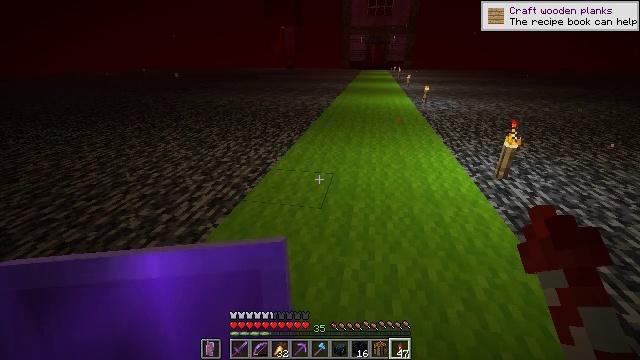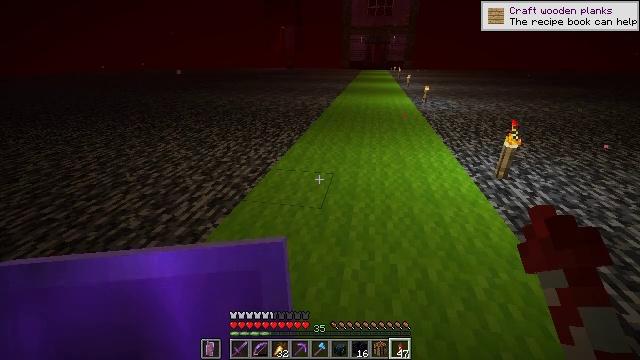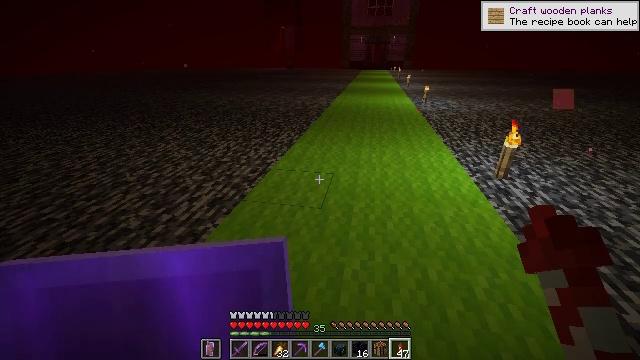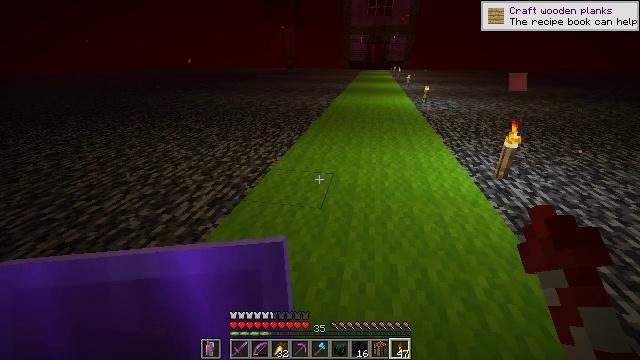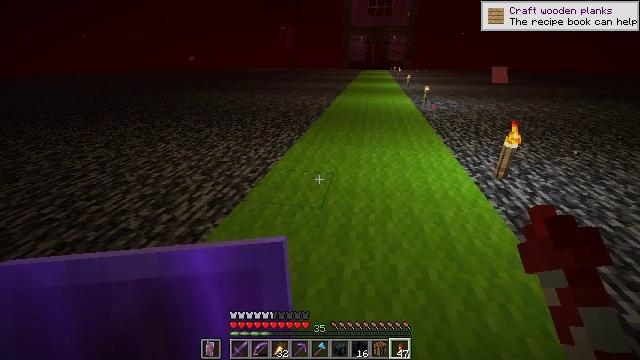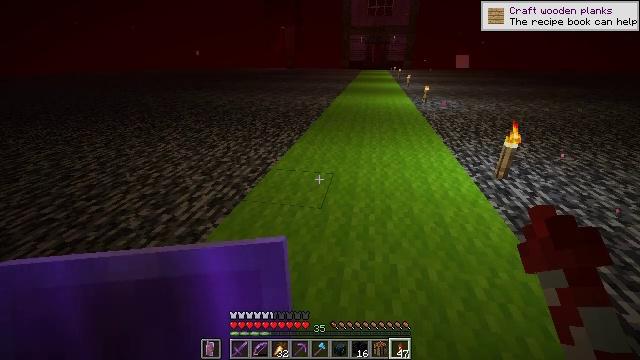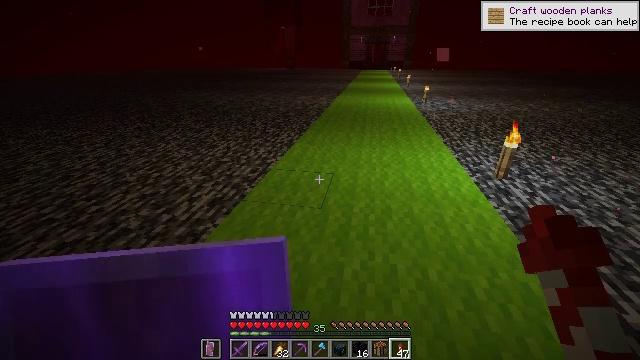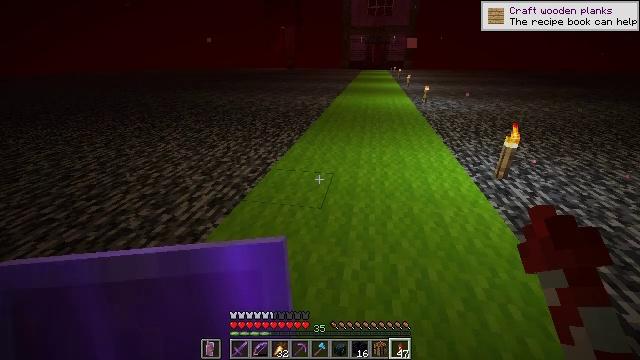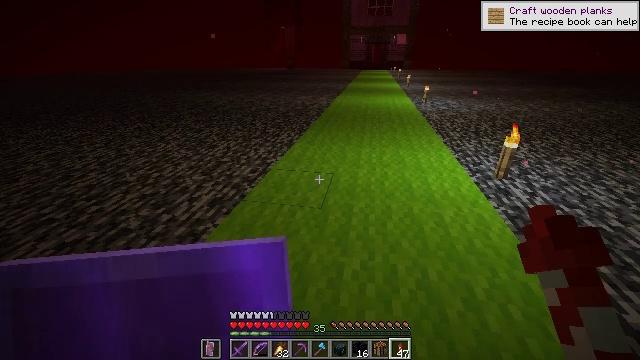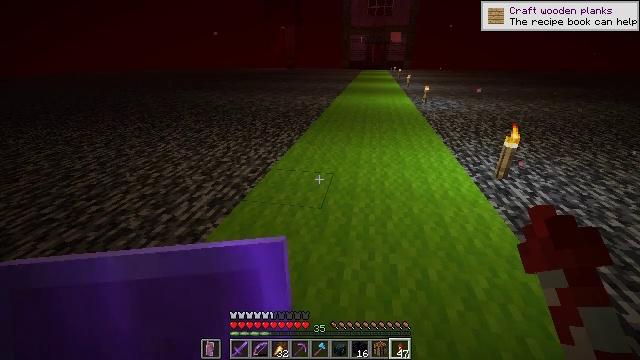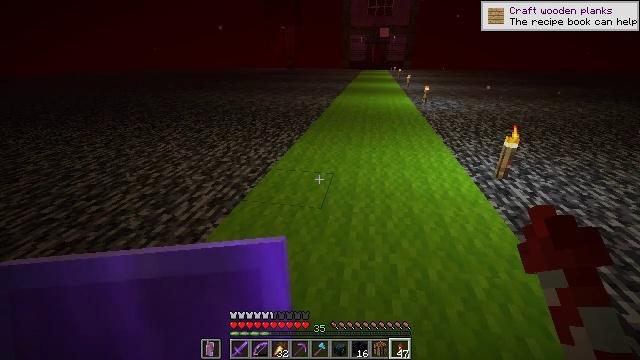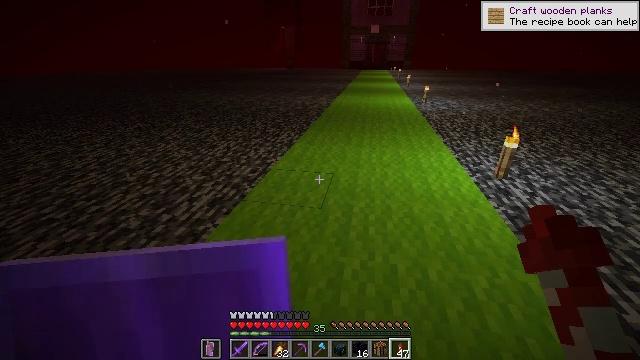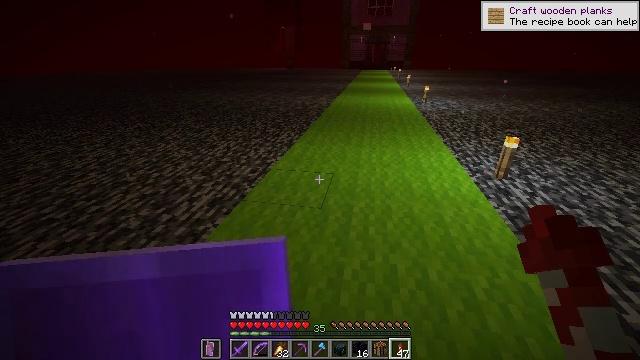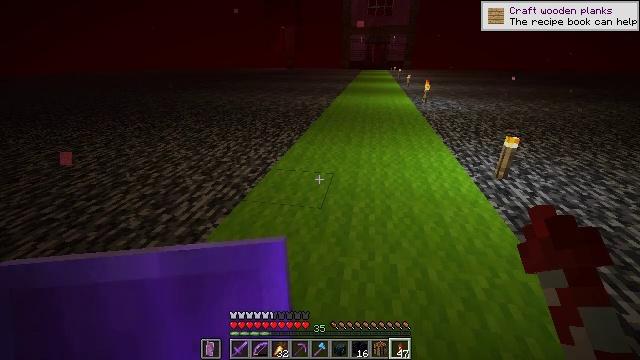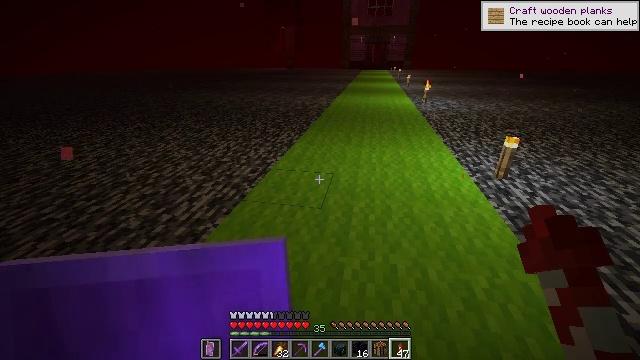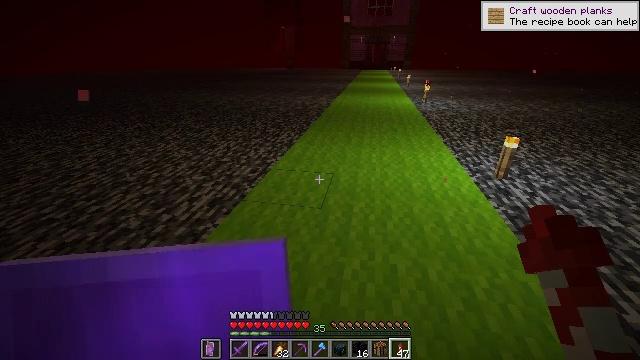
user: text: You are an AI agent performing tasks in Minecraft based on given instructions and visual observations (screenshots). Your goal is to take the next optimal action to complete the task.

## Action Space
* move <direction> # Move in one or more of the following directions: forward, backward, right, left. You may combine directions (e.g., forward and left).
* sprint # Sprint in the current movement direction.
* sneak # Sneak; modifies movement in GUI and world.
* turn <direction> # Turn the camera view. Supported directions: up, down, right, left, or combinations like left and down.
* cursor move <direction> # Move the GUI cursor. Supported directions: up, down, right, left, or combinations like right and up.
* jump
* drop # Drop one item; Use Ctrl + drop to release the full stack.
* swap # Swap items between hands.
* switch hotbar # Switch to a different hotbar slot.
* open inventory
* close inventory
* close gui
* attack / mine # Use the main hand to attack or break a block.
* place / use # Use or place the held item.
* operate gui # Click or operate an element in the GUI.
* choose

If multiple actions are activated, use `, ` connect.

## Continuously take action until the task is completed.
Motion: motion action
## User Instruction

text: Craft a light gray carpet using the crafting table.
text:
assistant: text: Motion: attack / mine
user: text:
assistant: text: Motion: attack / mine
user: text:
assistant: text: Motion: attack / mine
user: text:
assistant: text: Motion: attack / mine
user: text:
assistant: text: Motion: attack / mine
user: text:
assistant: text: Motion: attack / mine
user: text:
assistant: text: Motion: attack / mine
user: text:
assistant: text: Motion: attack / mine
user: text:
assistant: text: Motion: attack / mine
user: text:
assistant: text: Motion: attack / mine
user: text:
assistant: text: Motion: attack / mine
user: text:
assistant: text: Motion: attack / mine
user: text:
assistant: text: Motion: attack / mine
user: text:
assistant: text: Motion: attack / mine
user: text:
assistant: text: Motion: attack / mine
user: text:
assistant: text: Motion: attack / mine
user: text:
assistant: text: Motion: attack / mine
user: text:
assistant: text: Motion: attack / mine
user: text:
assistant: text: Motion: attack / mine
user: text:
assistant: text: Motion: attack / mine
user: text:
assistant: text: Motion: attack / mine
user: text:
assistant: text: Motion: attack / mine
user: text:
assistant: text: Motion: attack / mine
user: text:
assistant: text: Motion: attack / mine
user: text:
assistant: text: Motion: attack / mine
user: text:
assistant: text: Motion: attack / mine
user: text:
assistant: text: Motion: attack / mine
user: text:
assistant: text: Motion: attack / mine
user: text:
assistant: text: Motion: attack / mine
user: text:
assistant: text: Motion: attack / mine